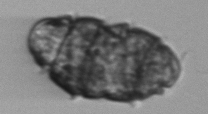
Label: Margalefidinium